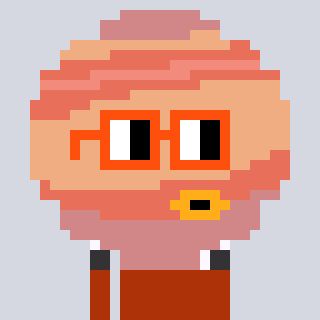
a pixel art character with square orange glasses, a jupiter-shaped head and a hotbrown-colored body on a cool background